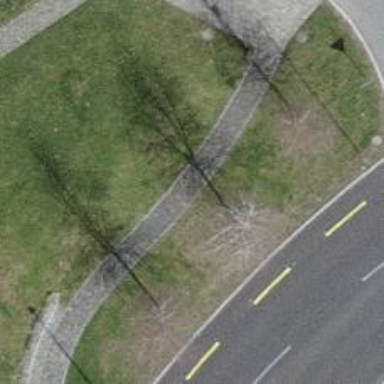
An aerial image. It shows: Path with sett surface.